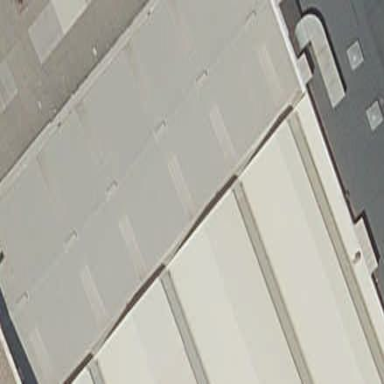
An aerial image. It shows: Industrial building.